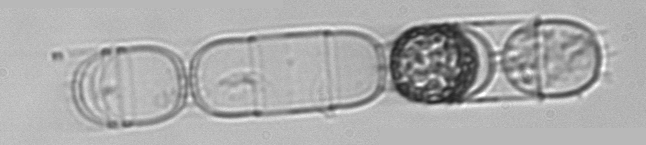
Label: Stephanopyxis